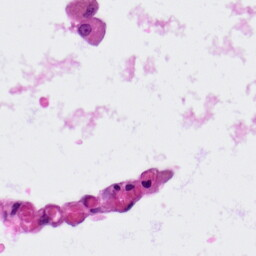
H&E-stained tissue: Lung